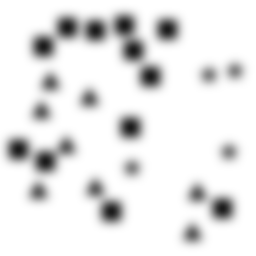
Squares: 12
Triangles: 8
Stars: 4
Total shapes: 24